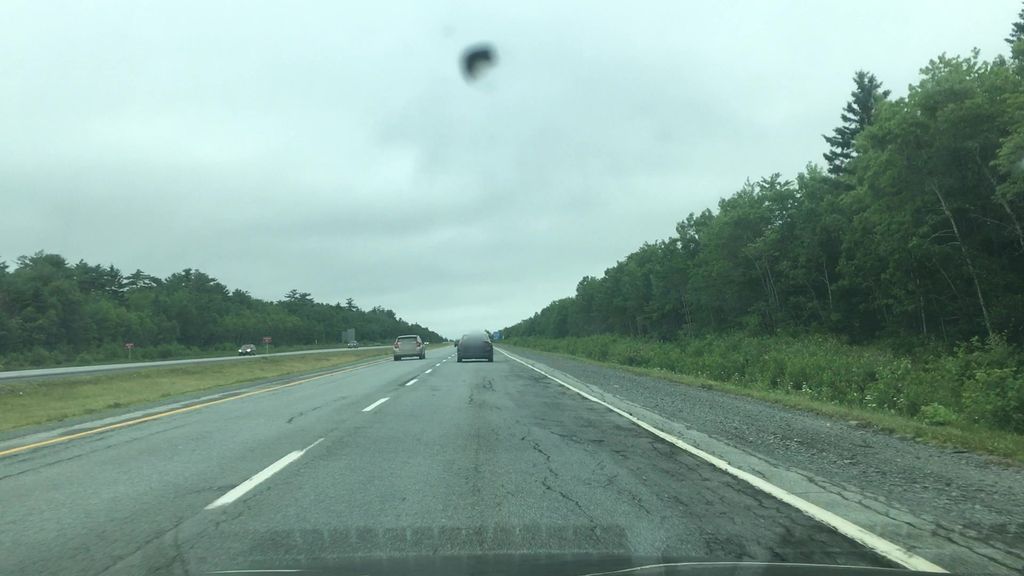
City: halifax